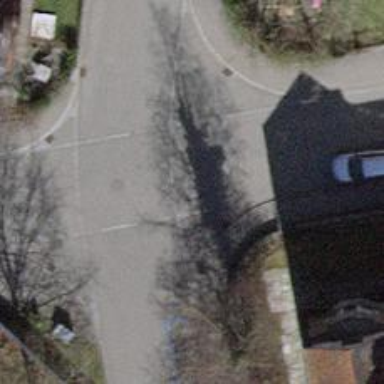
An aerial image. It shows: Residential road with asphalt surface and opposite cycleway.